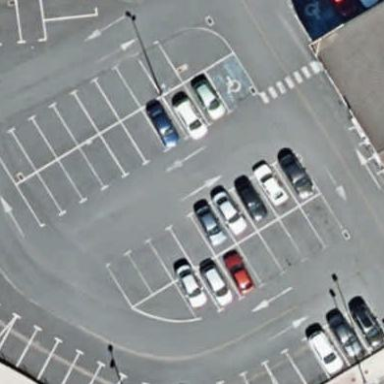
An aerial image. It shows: Road serving as parking aisle.